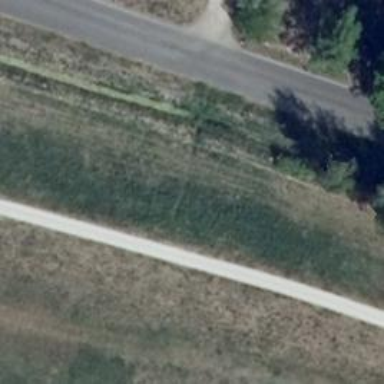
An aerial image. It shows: Metal bridge over path.